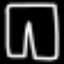
Label: pants